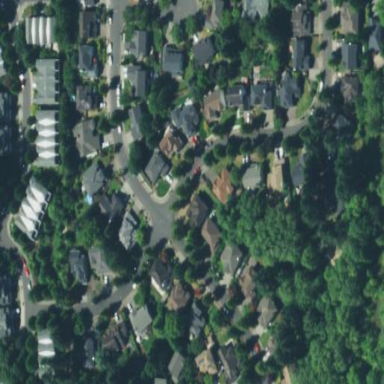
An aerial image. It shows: Residential area composed of single-family homes.